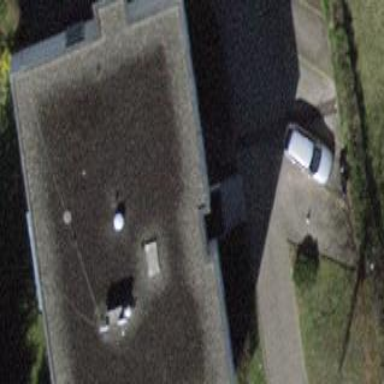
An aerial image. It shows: Flat-roofed apartment building.